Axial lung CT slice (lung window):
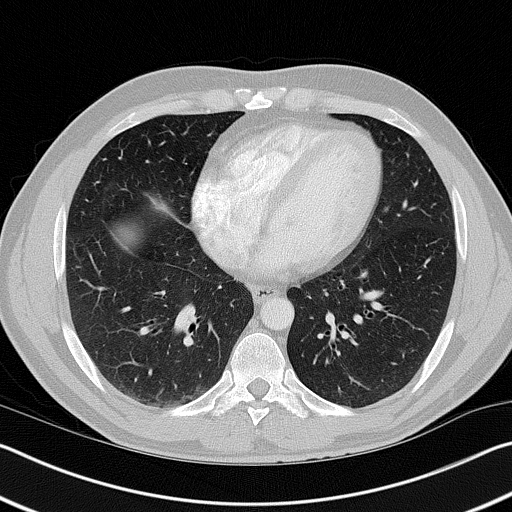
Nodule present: no